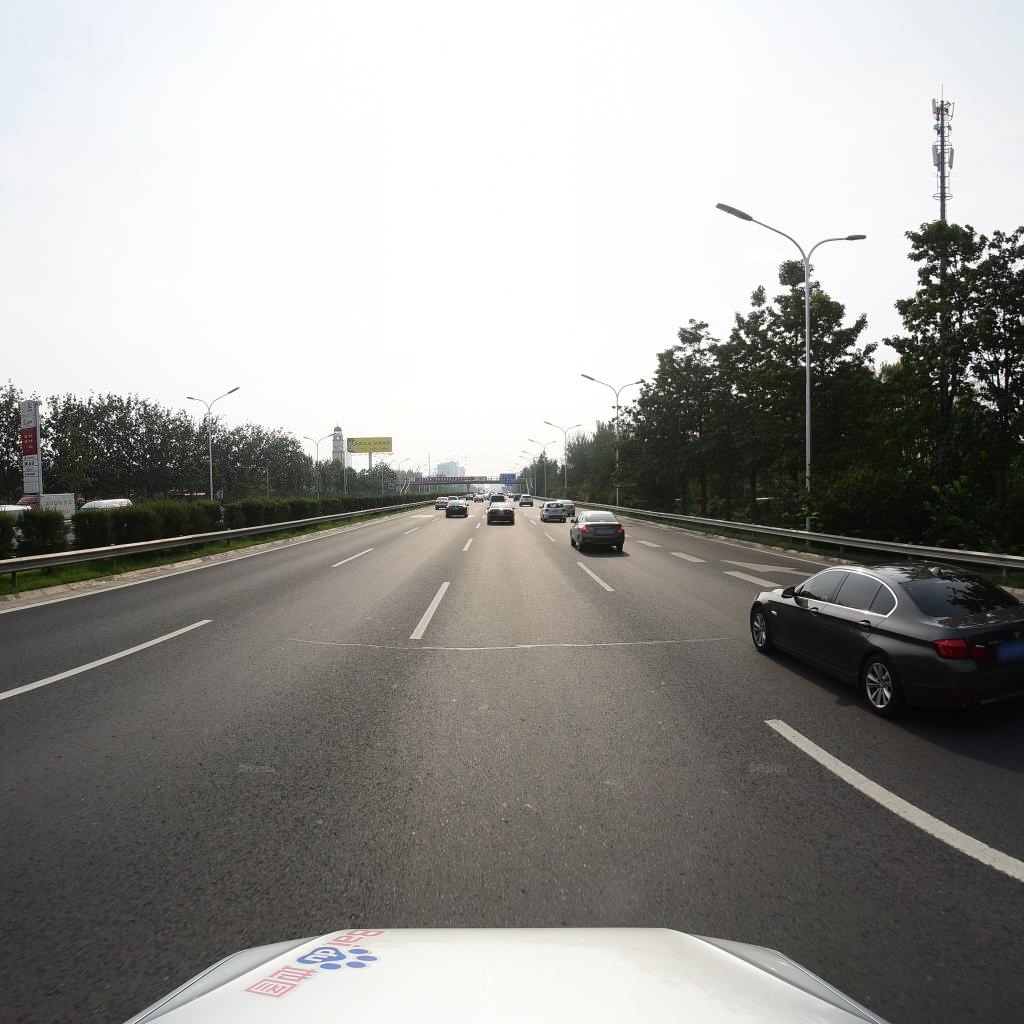
Region: Fengtai
Road damage annotations: transverse patch